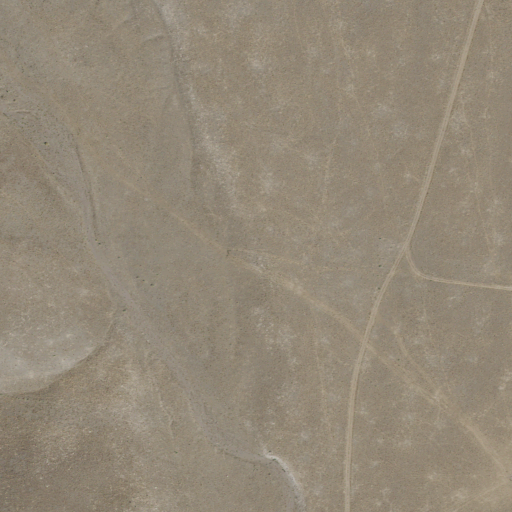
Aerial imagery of valley in Utah named Black Canyon containing only grassland